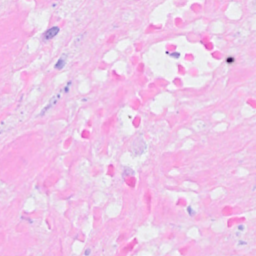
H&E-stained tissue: Breast